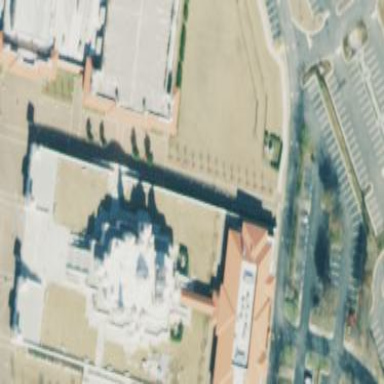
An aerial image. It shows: Building that serves as place of worship.